Question: I'm using a chart control within a C# windows forms project. What I would like is to have dotted lines follow my mouse around as it moves about the chart. I may make the lines centered about the cursor or the data point; at this point I am flexible. I've included a screen shot of what it is I'm looking for below.

So here you can see black dotted lines (the cursor doesn't appear because it was a screen grab). I already have a mouseMove event but I'm not sure which code to include in that mousemove to get this working (right now it only works when I click the mouse, but I think taht is just because I have CursorX.IsUserSelection enabled). I already formatted the lines in the chart creation function but is there some CursorX.LineEnable function or something similar? I've not been able to find any. I know that I could accomplish this with a painted object but I was hoping to avoid the hassle.
Thanks in advance! I'll include my line formatting below. This is in the chart creation section.
'''
chData.ChartAreas[0].CursorX.IsUserEnabled = true;
chData.ChartAreas[0].CursorX.IsUserSelectionEnabled = true;
chData.ChartAreas[0].CursorY.IsUserEnabled = true;
chData.ChartAreas[0].CursorY.IsUserSelectionEnabled = true;
chData.ChartAreas[0].CursorX.Interval = 0;
chData.ChartAreas[0].CursorY.Interval = 0;
chData.ChartAreas[0].AxisX.ScaleView.Zoomable = true;
chData.ChartAreas[0].AxisY.ScaleView.Zoomable = true;
chData.ChartAreas[0].CursorX.LineColor = Color.Black;
chData.ChartAreas[0].CursorX.LineWidth = 1;
chData.ChartAreas[0].CursorX.LineDashStyle = ChartDashStyle.Dot;
chData.ChartAreas[0].CursorX.Interval = 0;
chData.ChartAreas[0].CursorY.LineColor = Color.Black;
chData.ChartAreas[0].CursorY.LineWidth = 1;
chData.ChartAreas[0].CursorY.LineDashStyle = ChartDashStyle.Dot;
chData.ChartAreas[0].CursorY.Interval = 0;
'''
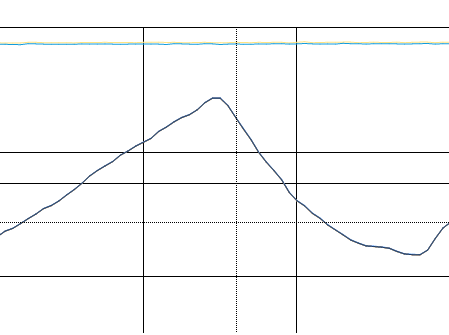
Answer: Inside the chart's MouseMove event handler, you can do the following to make the cursor move:
'''
private void chData_MouseMove(object sender, MouseEventArgs e)
{
Point mousePoint = new Point(e.X, e.Y);
Chart.ChartAreas[0].CursorX.SetCursorPixelPosition(mousePoint, true);
Chart.ChartAreas[0].CursorY.SetCursorPixelPosition(mousePoint, true);
// ...
}
'''
This is the documentation for the SetCursorPixelPosition method: <URL>